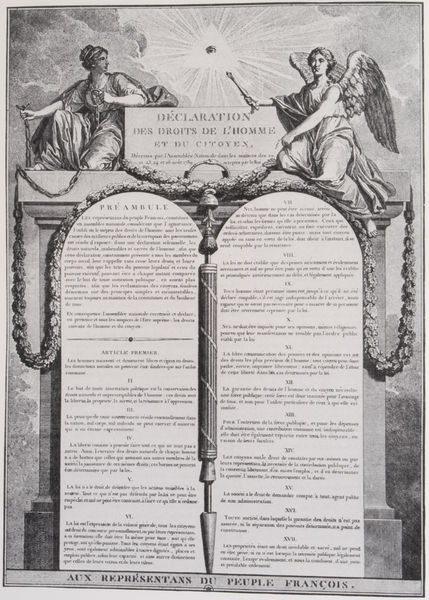
Titel: Umrahmung der Erklärung der Menschenrechte
Künstler: L. ( nach Jean-Jacques-Francois Le Barbier) Laurent
Standort: Paris
Institution: Bibliothèque Nationale.
Schlagwörter: flügel, gott, himmel, weiß, wolken, dreieck, frauen, frankreich, frau, frisur, grau, haar, licht, paris, pfeiler, schmuck, schwarz, symbol, säule, säulen, zeichnung, wolke, architektur, arm, bibel, falten, halten, sockel, bild, sonne, auge, gewand, haare, gewänder, girlande, pflanzen, stock, engel, ranken, dutt, schrift, bogen, zwei, stab, bündel, kette, grafik, graphik, spalten, pilaster, französisch, rundbogen, tafel, inschrift, oben, bögen, buch, stern, strahlen, denkmal, druck, stich, seite, illustration, revolution, text, zeitung, buchstaben, ketten, bürger, volk, lorbeer, personifikation, architrav, buchseite, seiten, efeu, freiheit, gedicht, musen, obelisk, gebote, kanon, basis, aufklärung, erleuchtung, bänder, david, kupferstich, allegorien, pfeil, französische revolution, nationalversammlung, marat, ovale, gleichheit, tabelle, erklärung, gebälk, teilung, latein, zehn, festons, regierung, fascien, tafeln, zei, glorie, spalte, artikel, seriendruck, liste, auge gottes, freimaurer, gesetz, prunkschrift, fasces, bundeslade, bruderschaft, recht, gesetzestafel, volksversammlung, rechte, französiche revolution, osiris, deklaration, menschenrechte, menschenrechtstafeln, göttliches, declaration, haart, menschenrecfhte, menschenrechtre, seitze, titeleinrahmung, paragraphen, menschenrechte+engel, menschenrechtserklärung, illuminati, grabstin, aux, sonnew